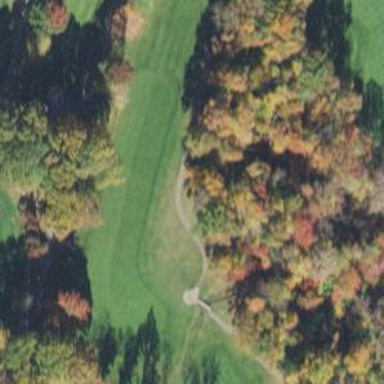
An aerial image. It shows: Path used for both walking and golf.